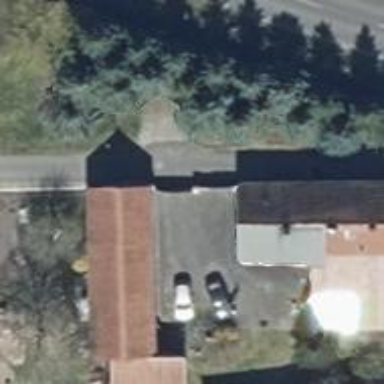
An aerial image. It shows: Gabled house with red roof. The roof is oriented along the house.